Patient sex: F
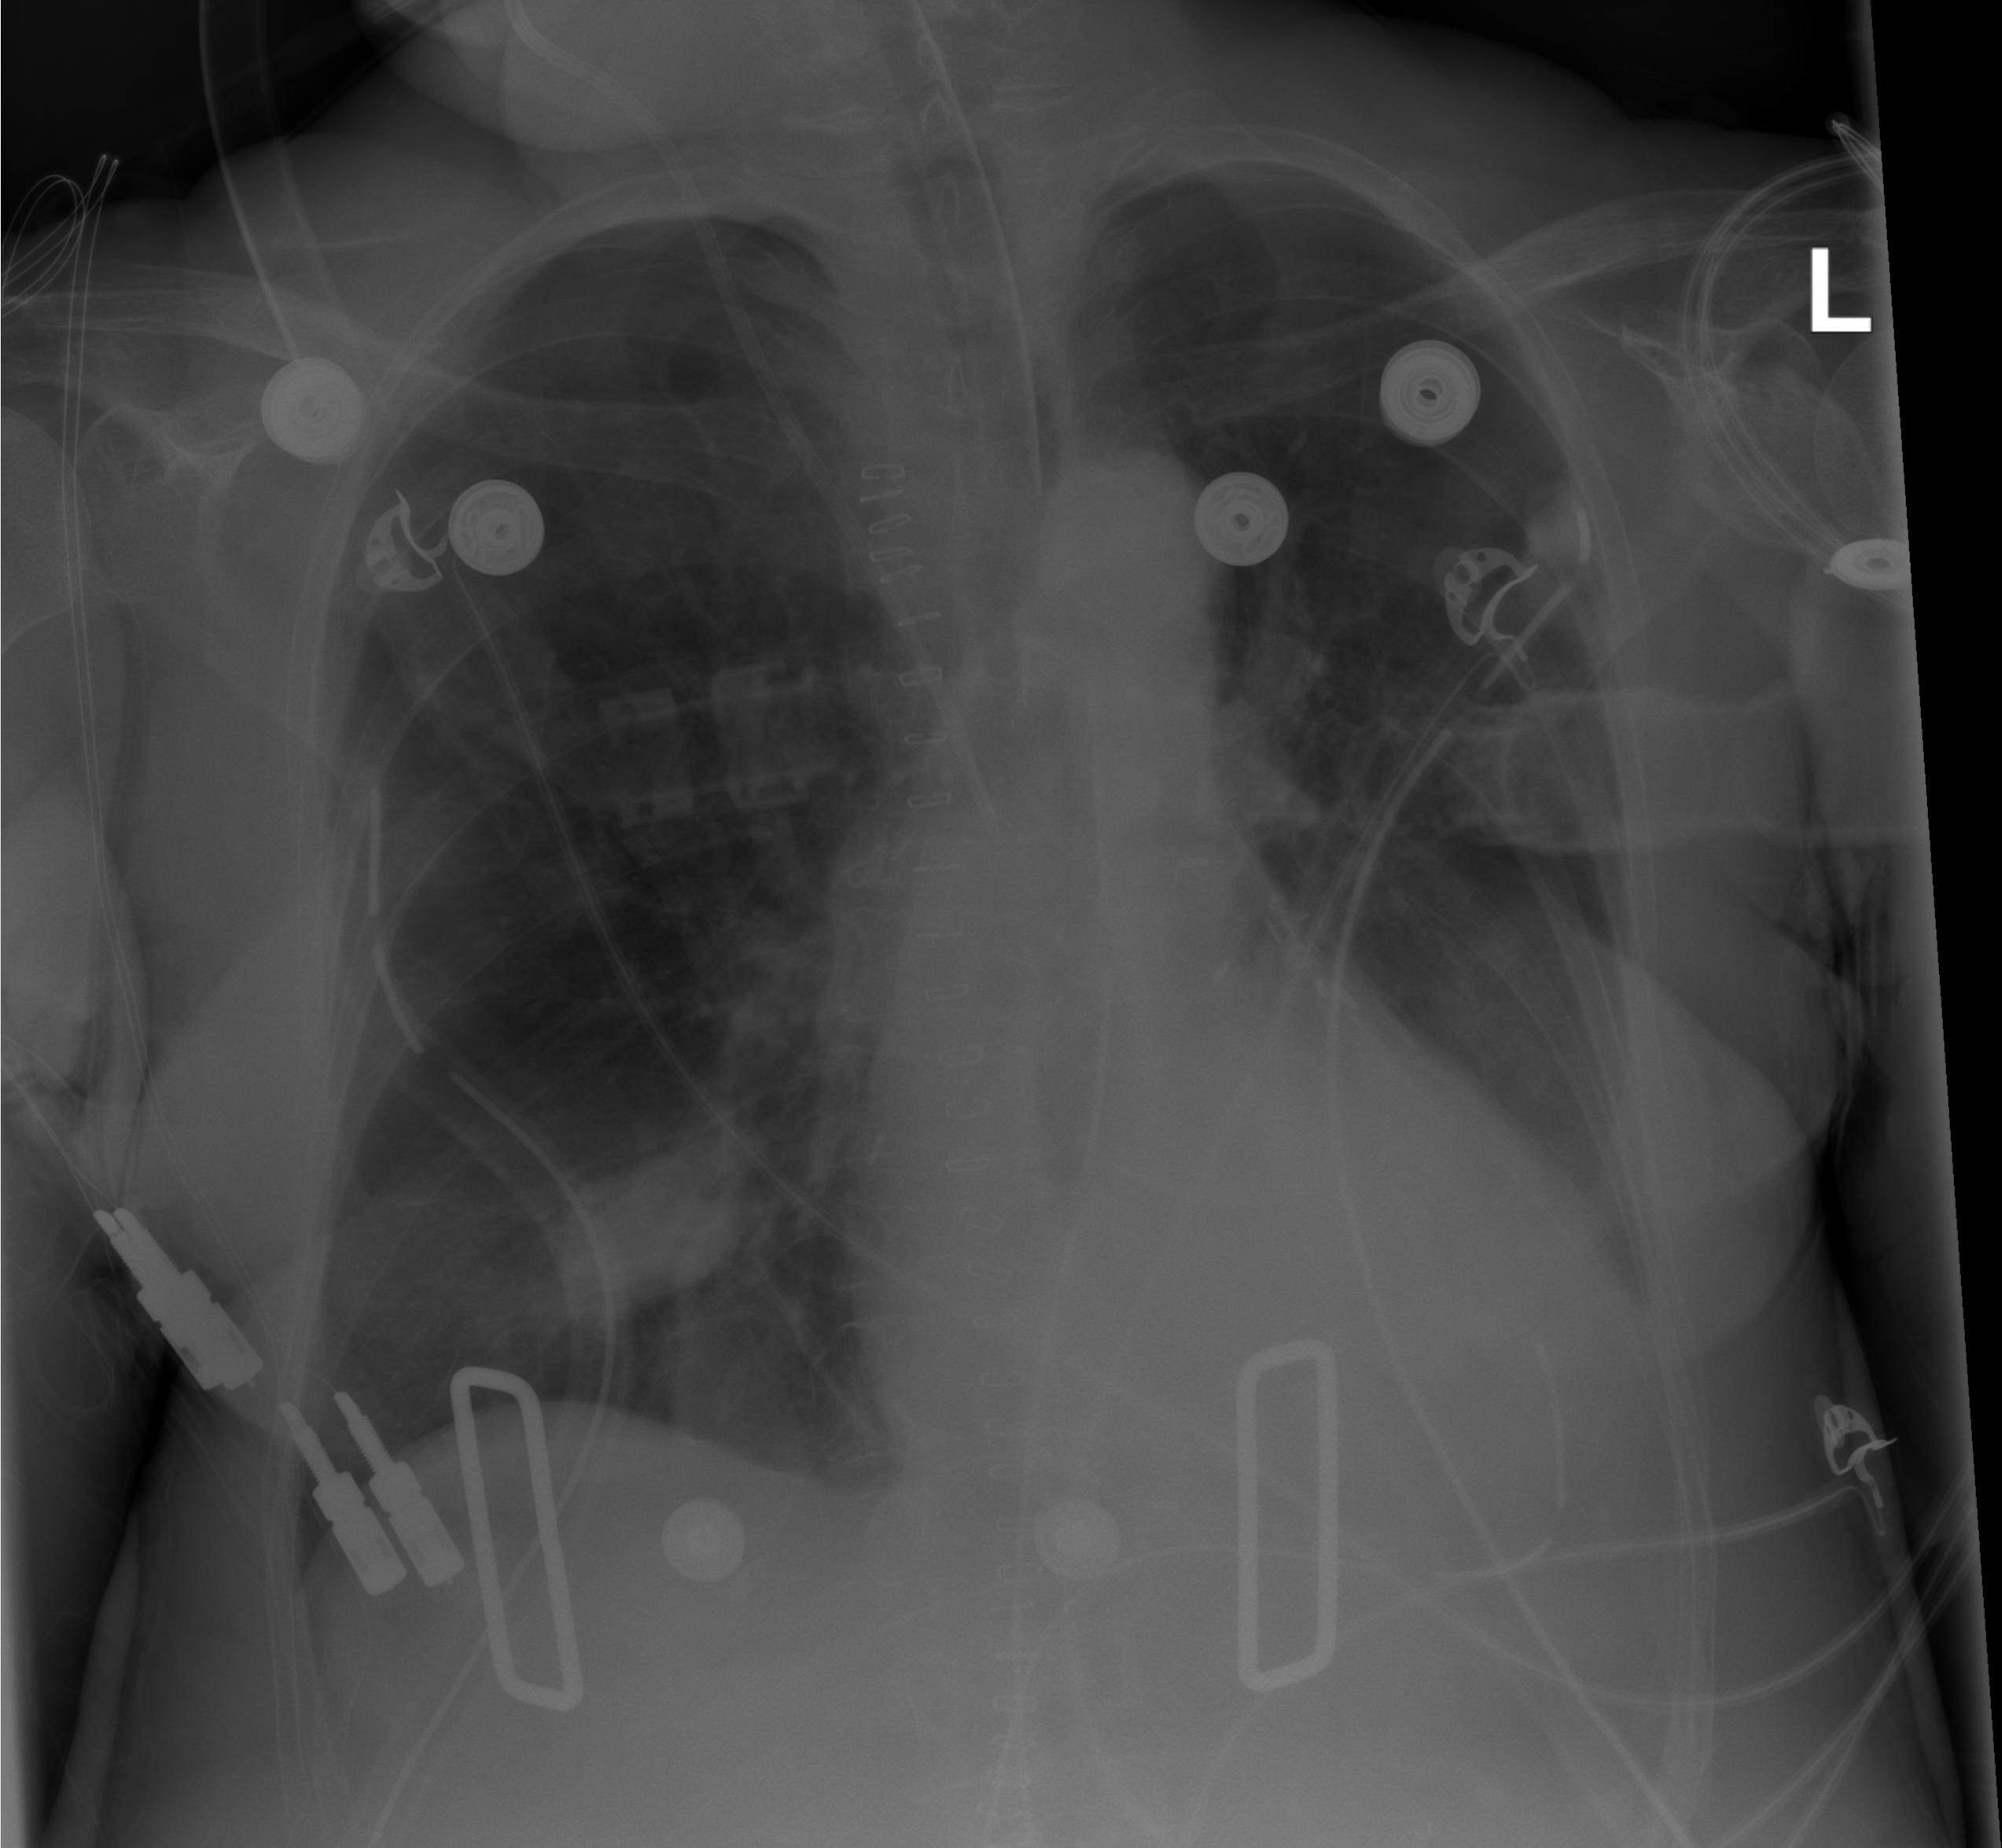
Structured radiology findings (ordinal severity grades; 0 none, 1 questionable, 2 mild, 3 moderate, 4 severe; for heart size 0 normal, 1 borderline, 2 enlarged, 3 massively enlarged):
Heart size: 0
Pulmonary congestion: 0
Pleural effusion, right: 0
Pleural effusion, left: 0
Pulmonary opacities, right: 0
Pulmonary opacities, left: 0
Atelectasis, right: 1
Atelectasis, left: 2